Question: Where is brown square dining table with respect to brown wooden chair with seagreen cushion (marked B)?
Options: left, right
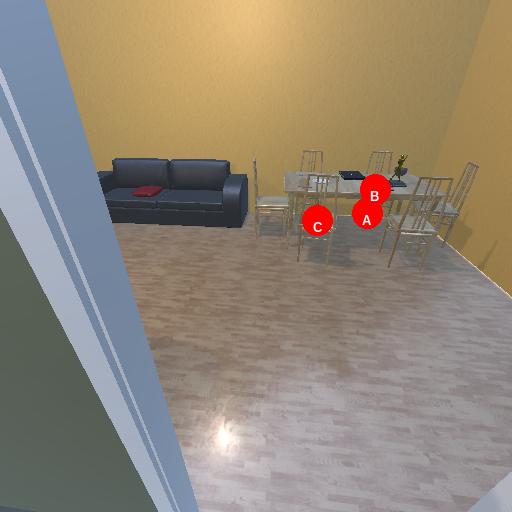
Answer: left